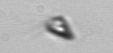
Label: Pyramimonas